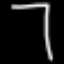
Label: pants